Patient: sex M, age 71
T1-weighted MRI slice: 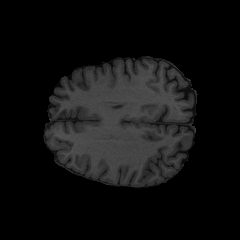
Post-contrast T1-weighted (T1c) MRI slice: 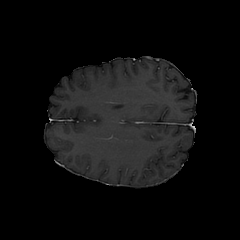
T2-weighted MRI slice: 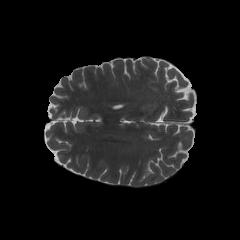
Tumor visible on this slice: no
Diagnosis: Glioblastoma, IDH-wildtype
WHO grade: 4